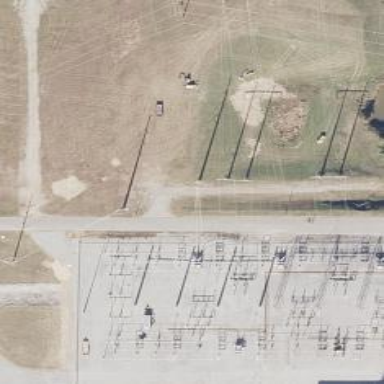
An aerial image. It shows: H-frame designed tower for power lines.